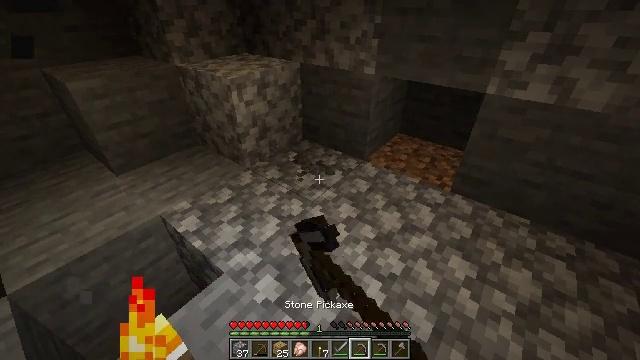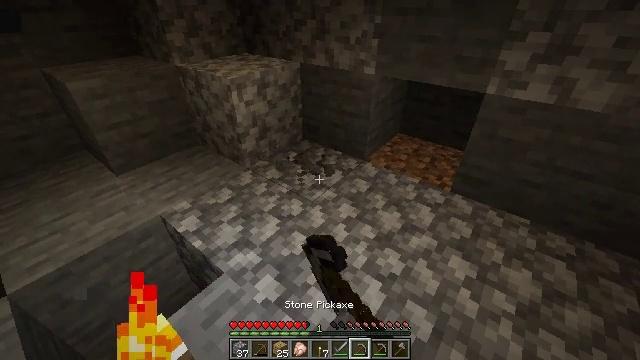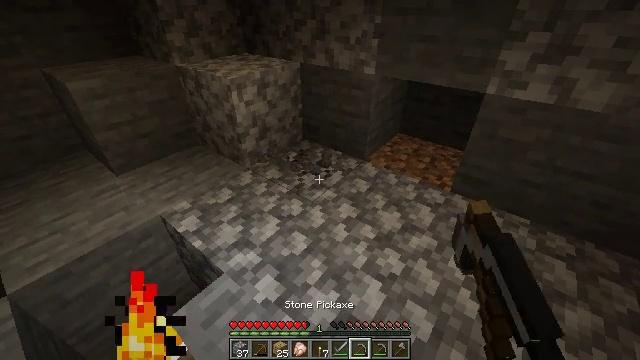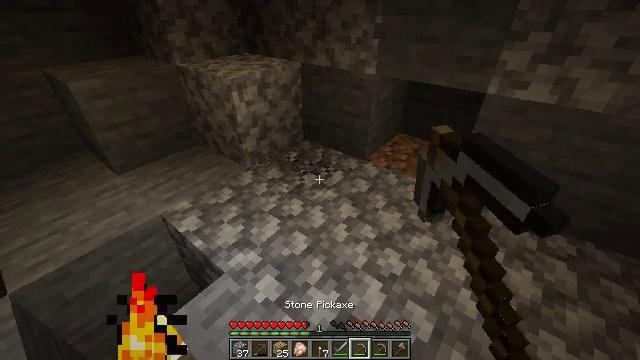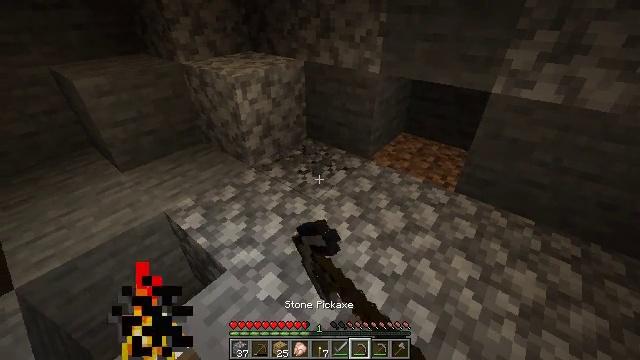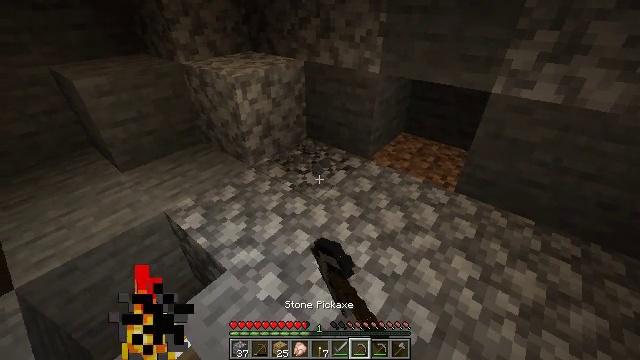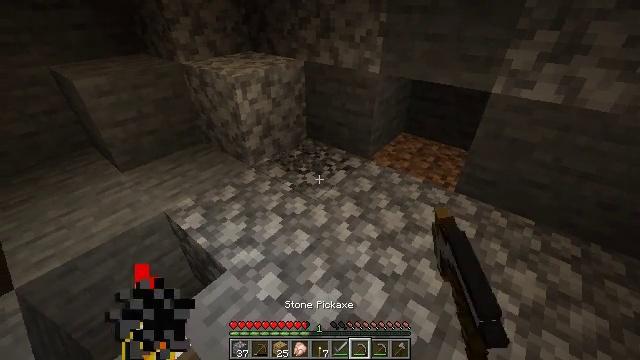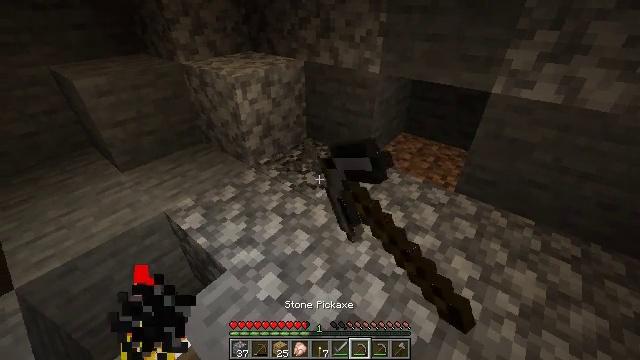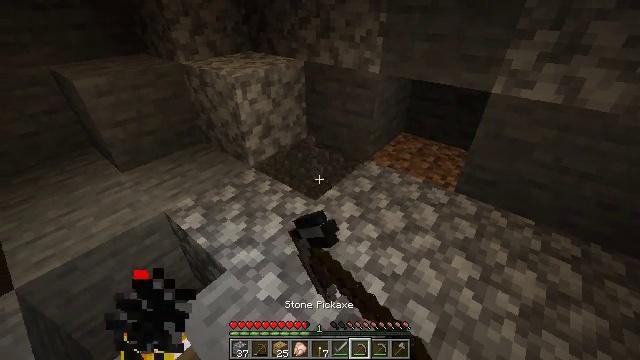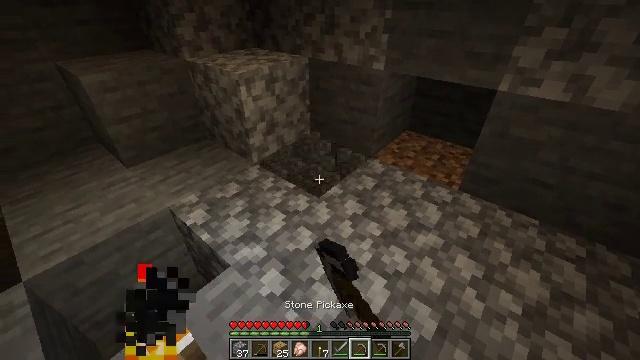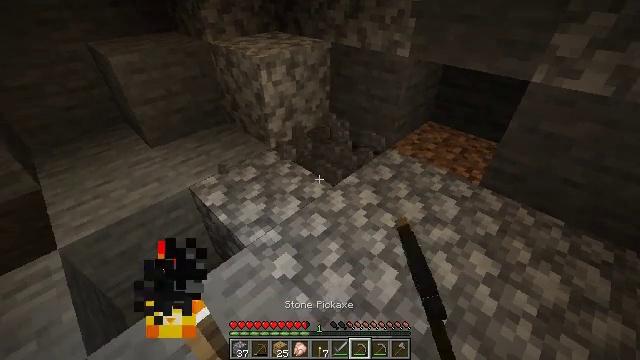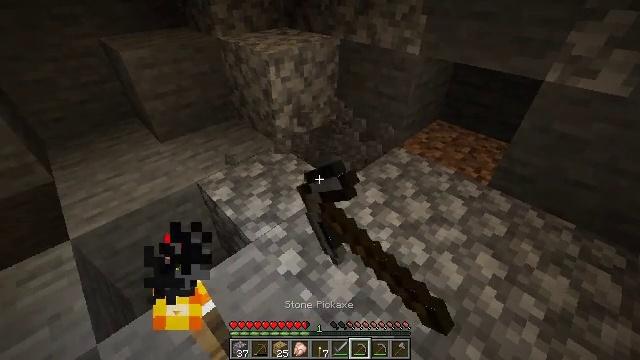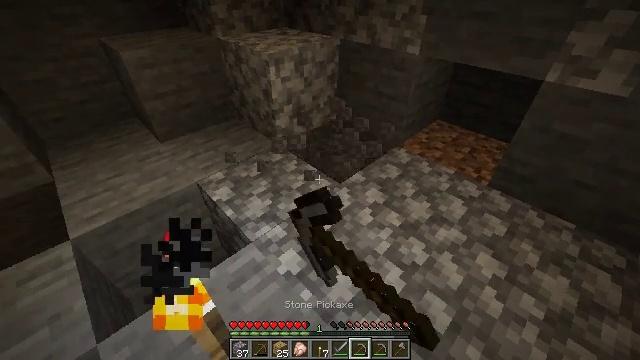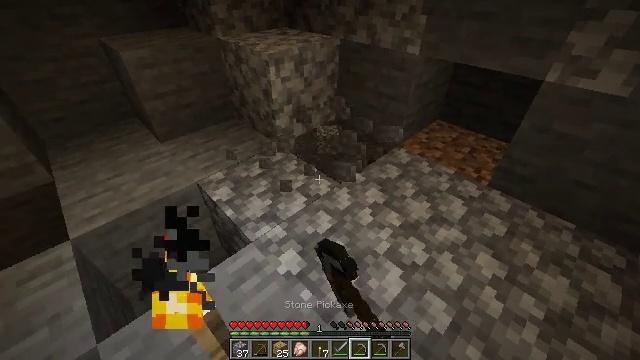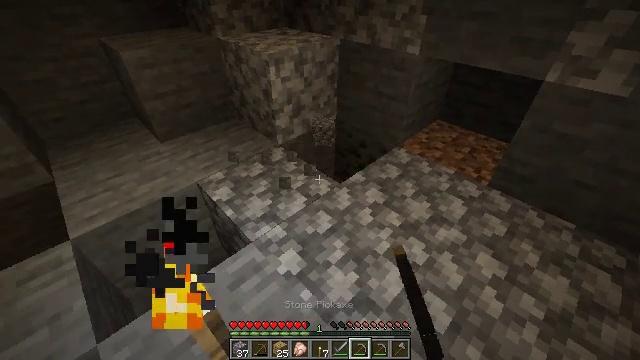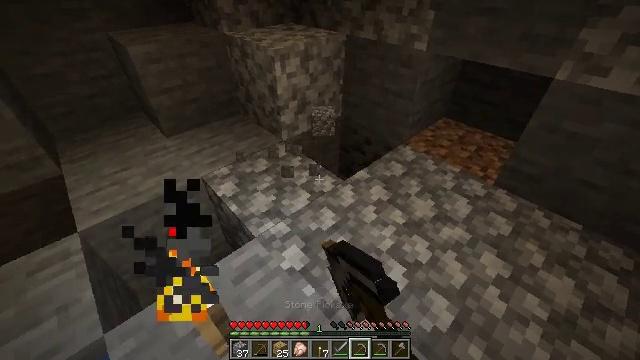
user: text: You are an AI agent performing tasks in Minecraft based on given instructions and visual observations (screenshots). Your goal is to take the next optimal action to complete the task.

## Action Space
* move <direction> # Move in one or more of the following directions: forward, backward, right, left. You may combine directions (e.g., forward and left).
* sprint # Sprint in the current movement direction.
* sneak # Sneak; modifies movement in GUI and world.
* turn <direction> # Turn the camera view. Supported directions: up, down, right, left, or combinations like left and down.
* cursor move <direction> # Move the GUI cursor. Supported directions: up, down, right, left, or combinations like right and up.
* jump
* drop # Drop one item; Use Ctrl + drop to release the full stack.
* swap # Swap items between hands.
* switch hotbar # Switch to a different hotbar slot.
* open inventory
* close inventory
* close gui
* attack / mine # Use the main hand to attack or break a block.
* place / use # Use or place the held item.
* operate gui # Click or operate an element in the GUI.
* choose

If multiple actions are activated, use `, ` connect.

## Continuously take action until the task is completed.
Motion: motion action
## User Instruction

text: Digging the cobblestone underground.
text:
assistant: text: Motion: attack / mine
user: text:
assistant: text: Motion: attack / mine
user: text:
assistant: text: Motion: attack / mine
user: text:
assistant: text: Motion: attack / mine
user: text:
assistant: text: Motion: attack / mine
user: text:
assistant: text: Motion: attack / mine
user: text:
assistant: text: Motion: attack / mine
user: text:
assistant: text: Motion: attack / mine
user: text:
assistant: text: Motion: attack / mine
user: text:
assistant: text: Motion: turn left and down, attack / mine
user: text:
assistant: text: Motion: turn left, attack / mine
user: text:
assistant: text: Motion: attack / mine
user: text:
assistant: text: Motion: attack / mine
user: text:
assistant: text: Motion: attack / mine
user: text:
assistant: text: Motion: turn left, attack / mine
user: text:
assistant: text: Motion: turn left and down, attack / mine
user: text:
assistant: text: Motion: turn left and down, attack / mine
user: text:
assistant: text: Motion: attack / mine
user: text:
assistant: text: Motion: attack / mine
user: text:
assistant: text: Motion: attack / mine
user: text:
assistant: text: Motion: attack / mine
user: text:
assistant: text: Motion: attack / mine
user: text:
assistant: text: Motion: attack / mine
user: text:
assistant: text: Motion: attack / mine
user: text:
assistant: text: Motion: attack / mine
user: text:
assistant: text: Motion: turn right and down, attack / mine
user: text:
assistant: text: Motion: turn right and down, attack / mine
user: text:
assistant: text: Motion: turn right and down, attack / mine
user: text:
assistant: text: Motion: turn right and down, attack / mine
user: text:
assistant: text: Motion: attack / mine